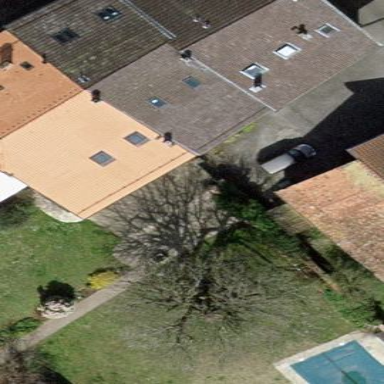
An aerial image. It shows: Semidetached house with gabled roof.